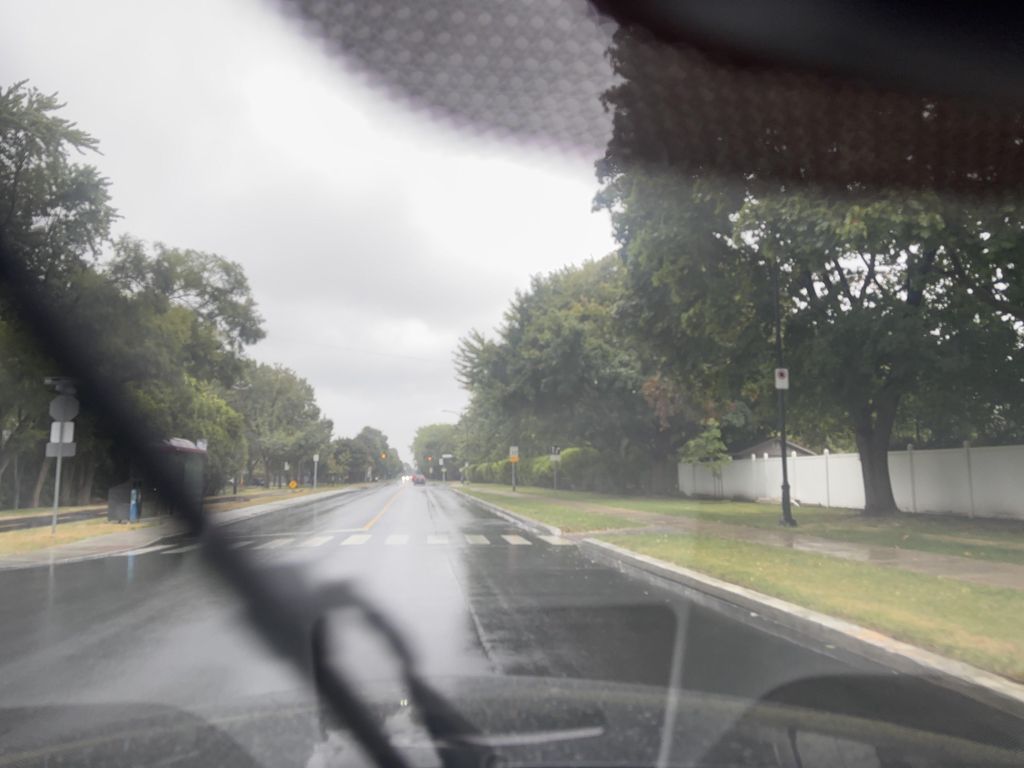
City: montreal